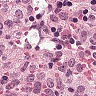
Metastatic tissue present: no